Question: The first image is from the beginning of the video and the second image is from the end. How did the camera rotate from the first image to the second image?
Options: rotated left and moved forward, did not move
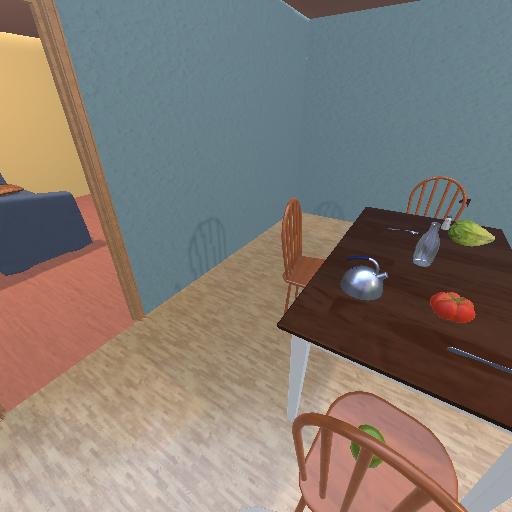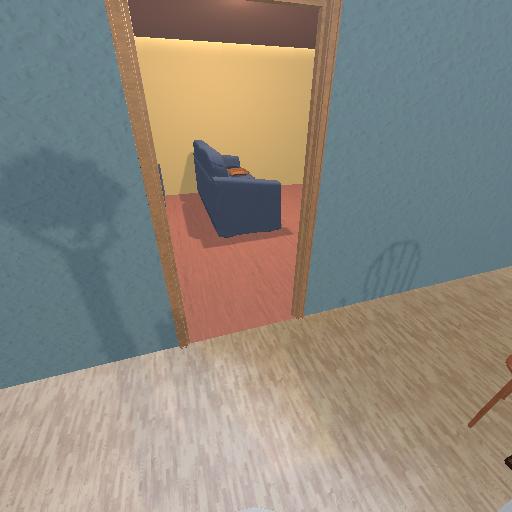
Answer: rotated left and moved forward